Aerial crown-view tile of a tropical tree (Barro Colorado Island, Panama), acquired 20240611:
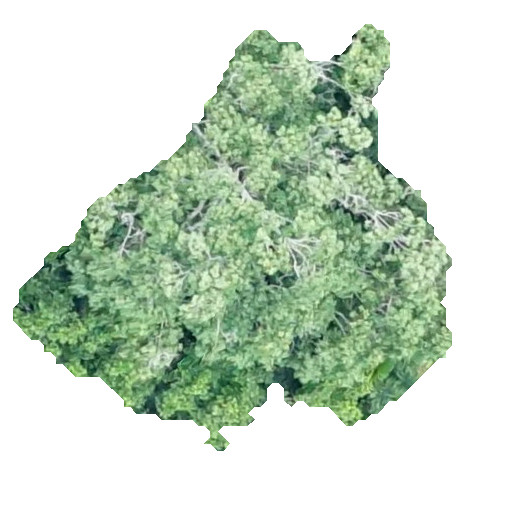
Species: Ocotea leptobotra
GBIF accepted scientific name: Ocotea leptobotra
Crown area: 172.144 m²